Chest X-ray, AP view. Patient: 22 years old, sex M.
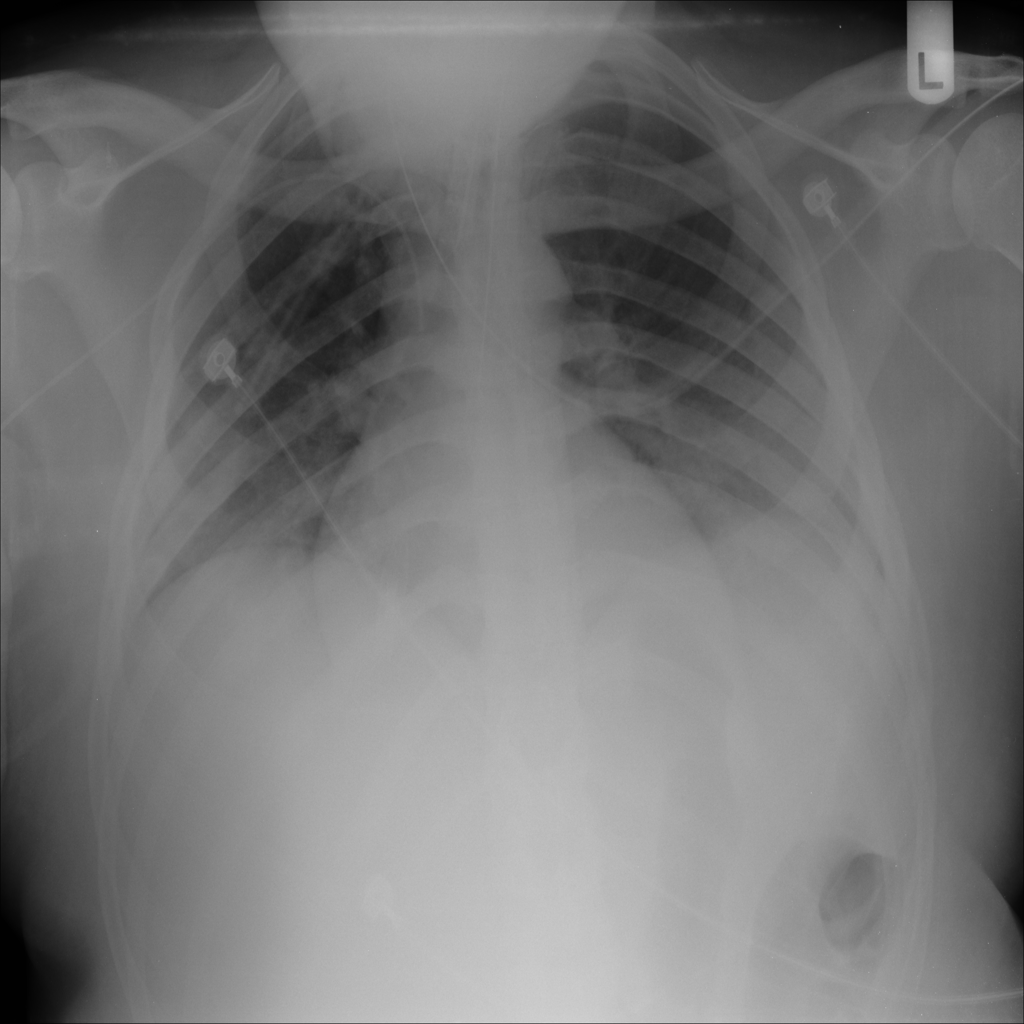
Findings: Infiltration